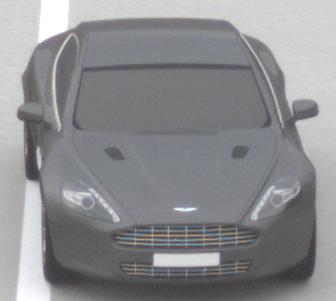
Make: Aston Martin
Model: Rapide
Detailed model: Rapide
Model produced from: 2010/03
Model produced until: 2013/07
Doors: 5
Color: gray
Road condition: dry road
Daytime: morning or afternoon
Contrast: low contrast